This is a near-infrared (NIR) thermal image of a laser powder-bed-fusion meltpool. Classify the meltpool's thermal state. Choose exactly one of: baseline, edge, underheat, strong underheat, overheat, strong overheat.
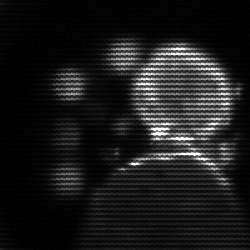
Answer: edge